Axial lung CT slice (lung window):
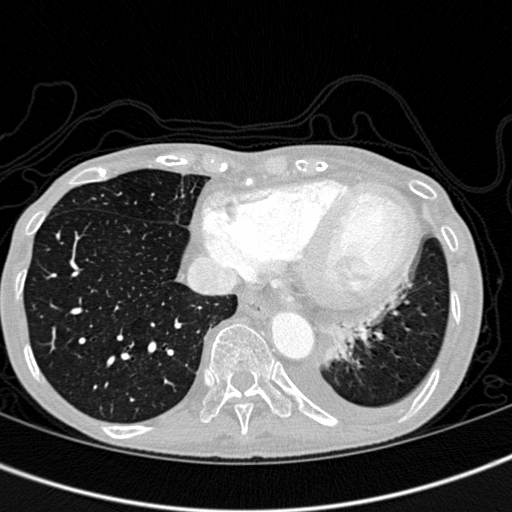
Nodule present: no